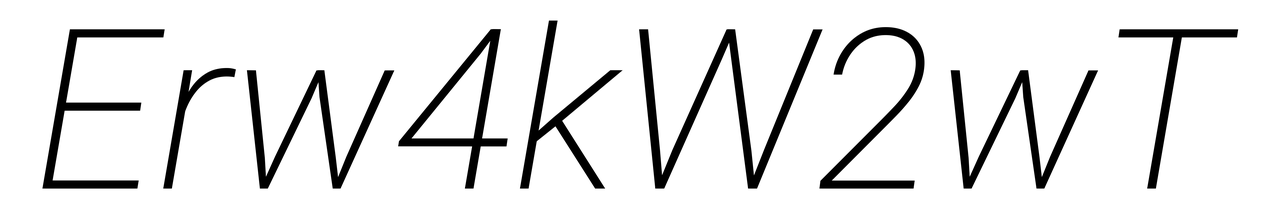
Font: Roboto-Italic_ExtraLight_Italic